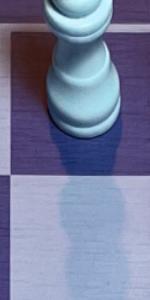
Label: Empty